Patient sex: M
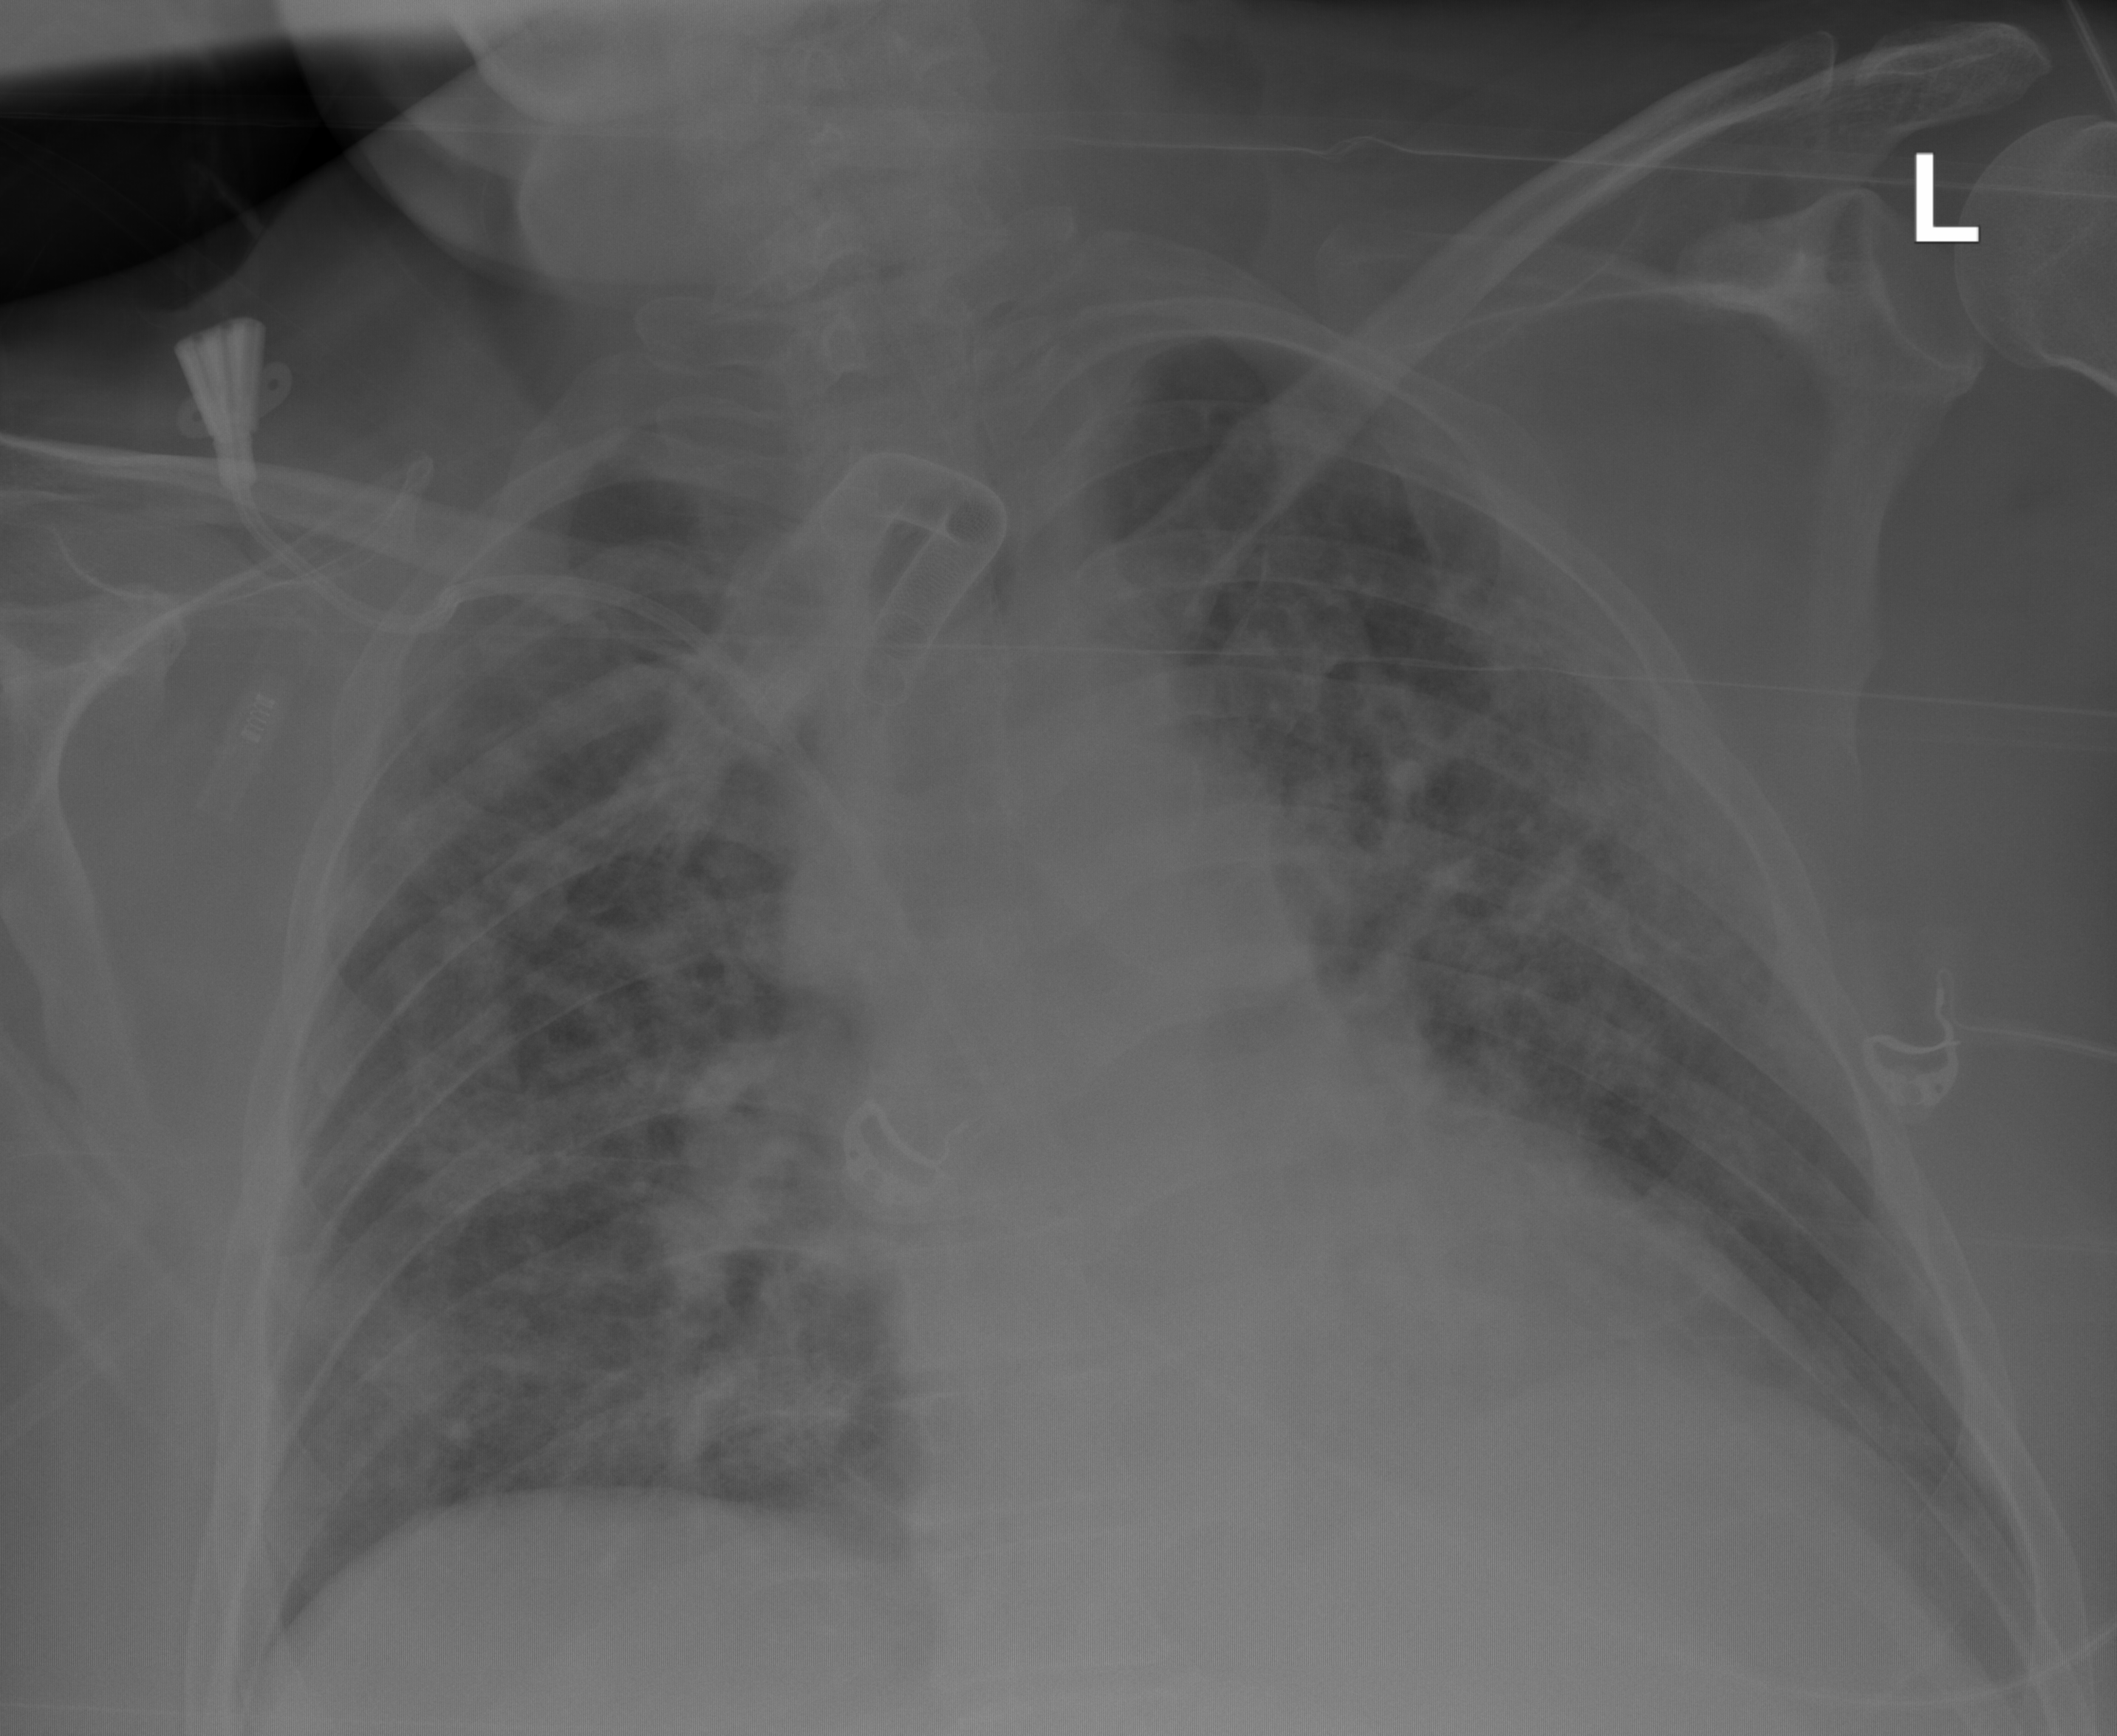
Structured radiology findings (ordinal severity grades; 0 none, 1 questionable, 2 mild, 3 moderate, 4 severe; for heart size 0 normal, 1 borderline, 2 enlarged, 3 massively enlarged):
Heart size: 0
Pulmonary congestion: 0
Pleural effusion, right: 0
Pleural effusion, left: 0
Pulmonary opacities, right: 3
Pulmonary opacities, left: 3
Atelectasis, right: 0
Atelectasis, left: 0